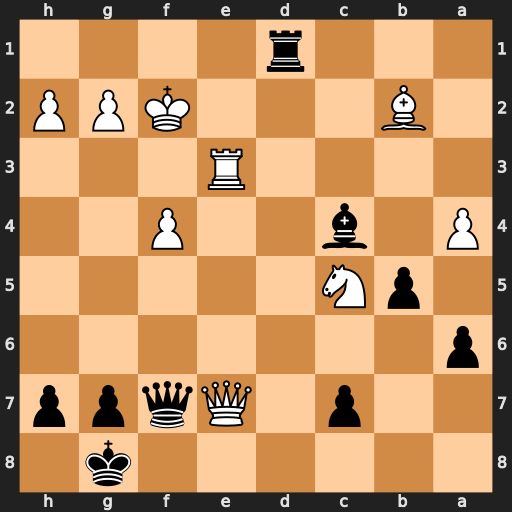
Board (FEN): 6k1/2p1Qqpp/p7/1pN5/P1b2P2/4R3/1B3KPP/3r4
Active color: b
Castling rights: -
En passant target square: -
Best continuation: Qxf4+ Rf3 Rf1#